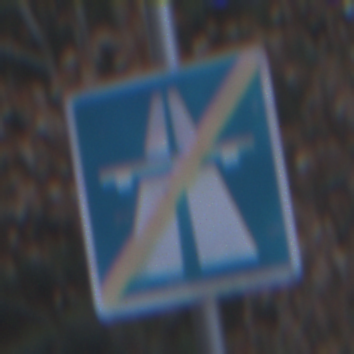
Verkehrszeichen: EndeAutbahn
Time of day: MorningAfternoon
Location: Outdoor (Nature)
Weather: Overcast
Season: Winter
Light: Natural